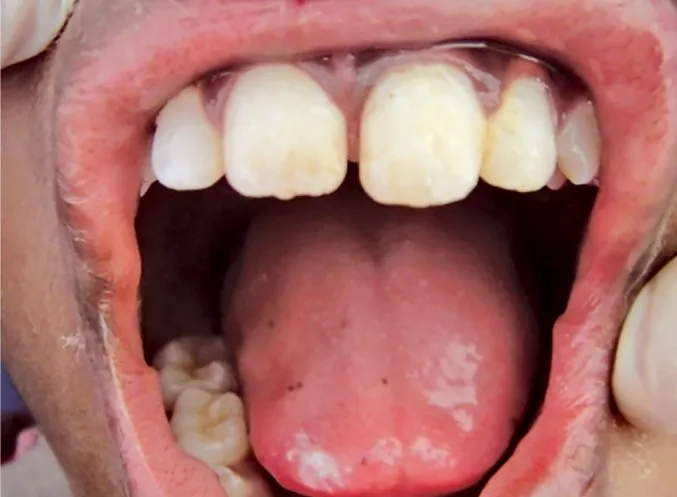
Patient's anterior tooth (no. 21) after stabilizing the coronal fragment.
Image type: medical_photograph (oral_photograph)